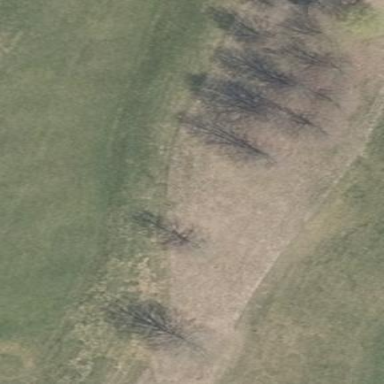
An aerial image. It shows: Golf rough area.